Question: I'm curious about async await threading internals.
Everyone states that async is so much better in case of performance, because it frees threads that are waiting for a response to a long asynchronous call.
Ok I get it.
But let's consider this scenario.
I have an async methodA executing an async operation on database.
The api of the database exposes function BeginQuery and event QueryCompleted.
I wrapped those with a task (with use of TaskCompletionSource).
My question is what is going under the hood between calling BeginQuery and firing event QueryCompleted.
I mean - doesn't it need to spawn some kind of worker to fire the event? At the very low level it must be some synchronous loop that is blocking a thread reading result from db.
What I suppose is that any async call must generate a thread to actually handle the response (maybe wait for it in a low level c++ loop in driver code).
So our only "gain" is that the caller thread can be freed when some other thread is doing its work.
Does calling an asynchronous method always create a new worker thread?
Could someone confirm my understanding?

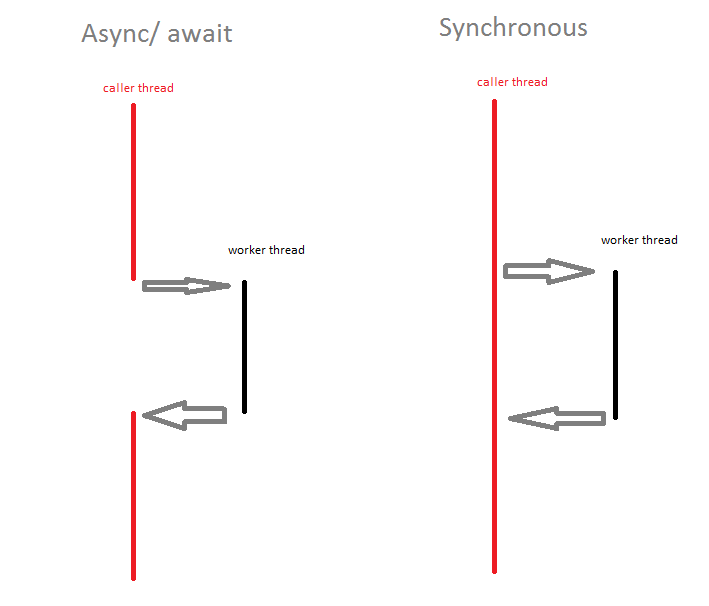
Answer: > Everyone states that async is so much better in case of performance, because it frees threads that are waiting for a response to a long asynchronous call.
Yes and no. The point behind 'async' is to free up the calling thread. In UI applications, the primary benefit of 'async' is responsiveness, because the UI thread is freed up. In server applications, the primary benefit of 'async' is scalability, because the request thread is freed up to handle other requests.
> So our only "gain" is that the caller thread can be freed when some other thread is doing its work.
Does always calling an asynchronous method is creating a new worker thread?
No. At the OS level, all I/O is asynchronous. It is the synchronous APIs which block a thread while the underlying asynchronous I/O is in progress. I recently wrote this up in a blog post: <URL>.